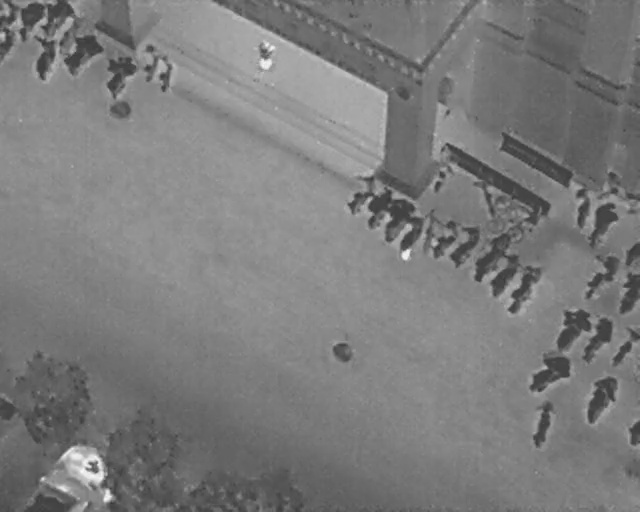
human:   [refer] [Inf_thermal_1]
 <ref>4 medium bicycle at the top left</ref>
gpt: <box>[[22, 12, 28, 15, 6], [20, 10, 26, 13, 10], [-1, 7, 3, 10, 2], [0, 0, 3, 4, 2]]</box>

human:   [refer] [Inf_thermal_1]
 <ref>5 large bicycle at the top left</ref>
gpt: <box>[[14, 11, 22, 17, 30], [8, 7, 16, 13, 38], [3, 8, 10, 13, 16], [6, 0, 11, 6, 2], [1, 1, 8, 6, 2]]</box>

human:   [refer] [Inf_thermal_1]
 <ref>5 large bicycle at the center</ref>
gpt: <box>[[52, 34, 59, 39, 38], [55, 38, 63, 42, 33], [57, 40, 65, 44, 33], [59, 44, 67, 48, 24], [66, 44, 73, 48, 32]]</box>

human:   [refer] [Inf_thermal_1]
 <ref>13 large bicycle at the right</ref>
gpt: <box>[[76, 40, 80, 48, 21], [78, 36, 83, 44, 23], [68, 45, 76, 50, 32], [72, 47, 81, 52, 32], [74, 51, 83, 55, 32], [77, 53, 86, 59, 32], [87, 38, 94, 42, 12], [89, 41, 98, 46, 23], [89, 50, 97, 56, 30], [85, 60, 93, 67, 30], [89, 64, 97, 69, 30], [93, 65, 101, 70, 2], [94, 55, 101, 59, 2]]</box>